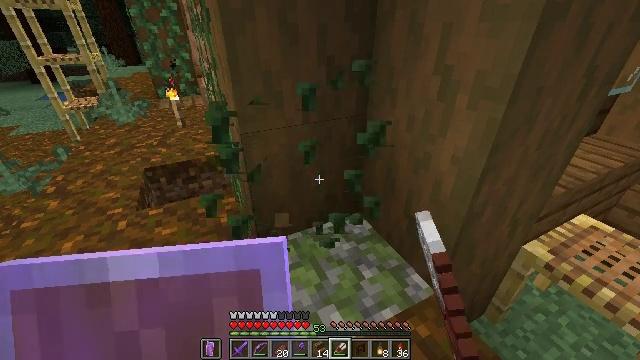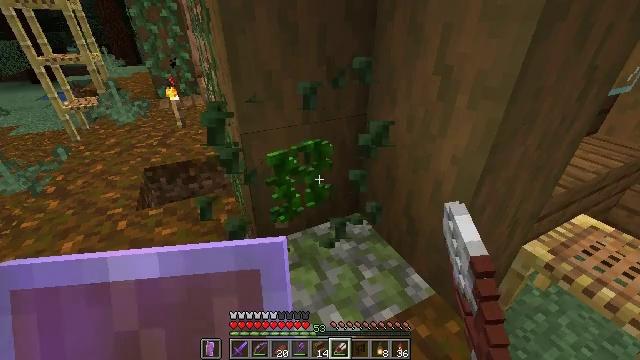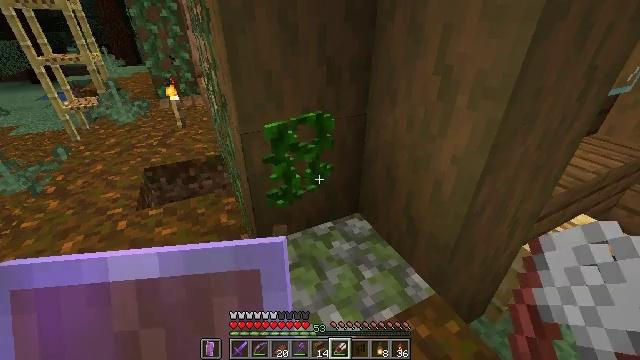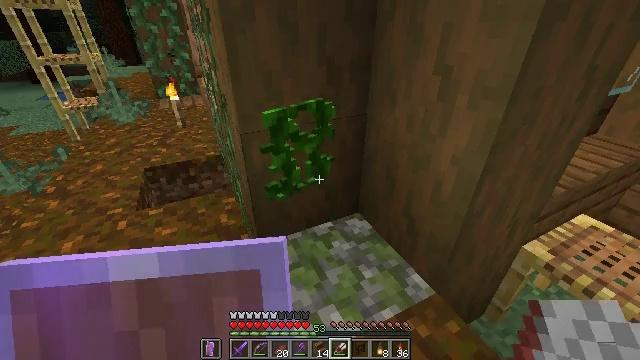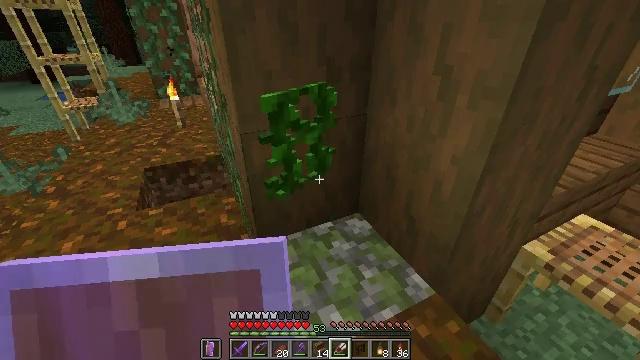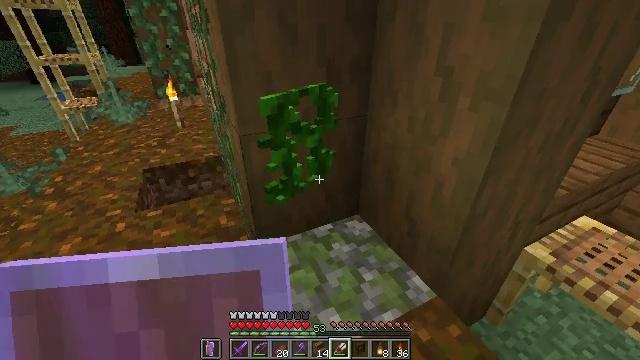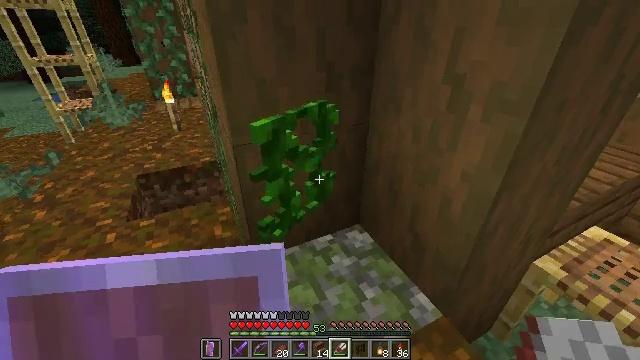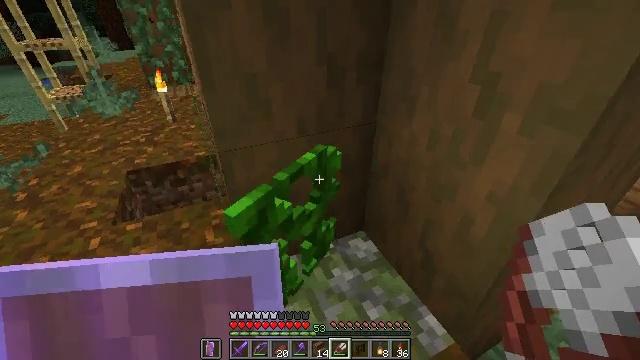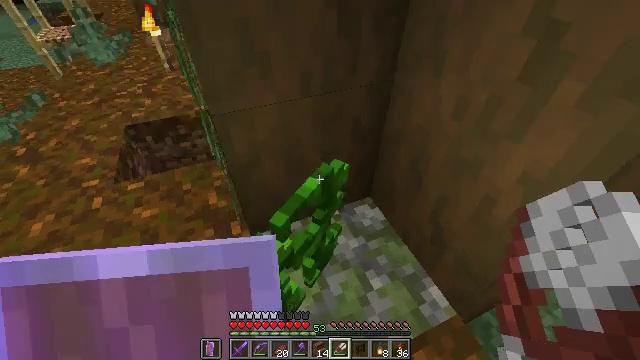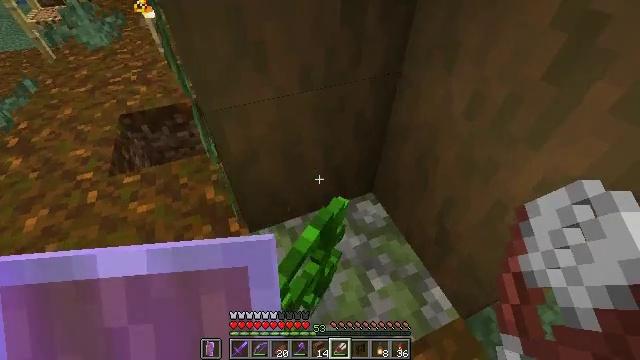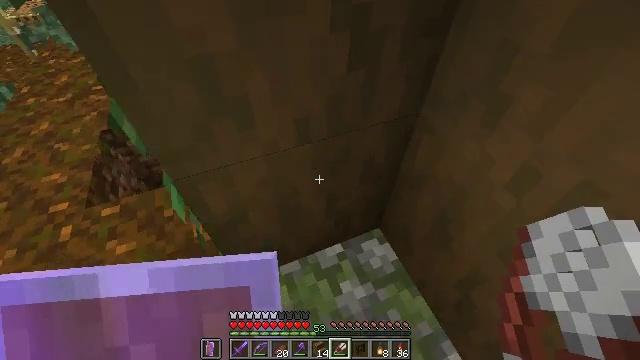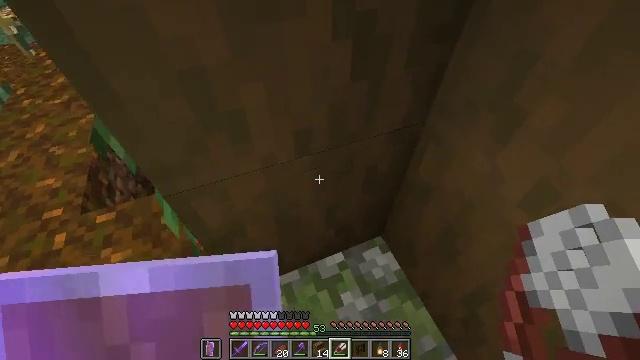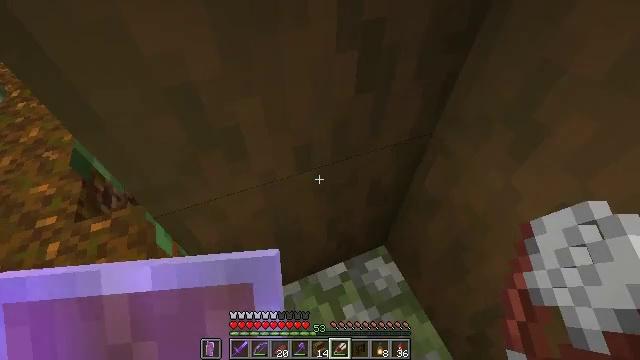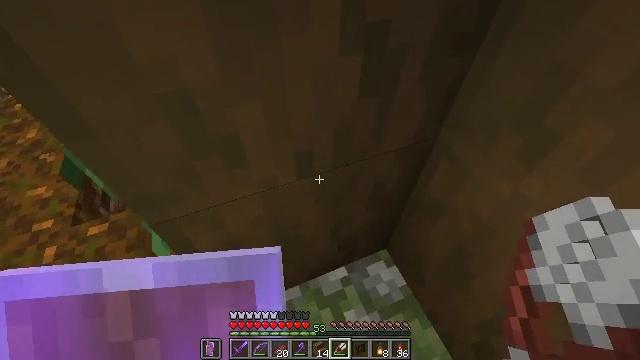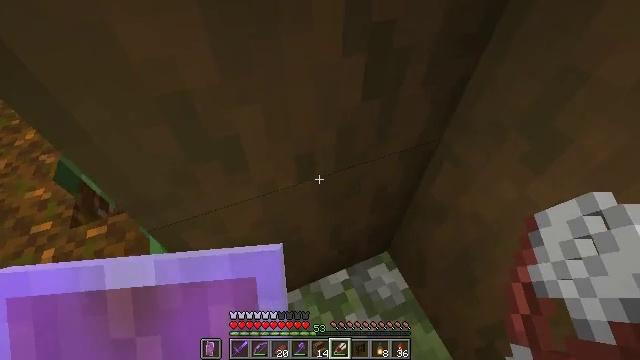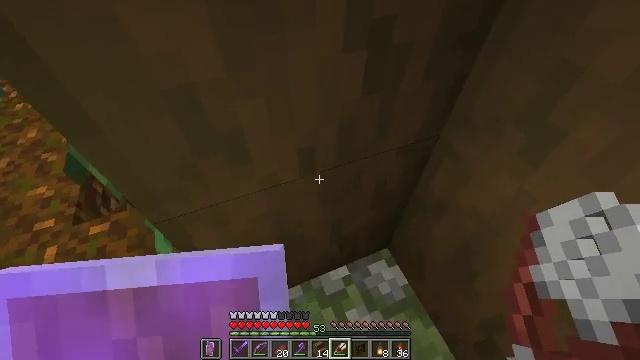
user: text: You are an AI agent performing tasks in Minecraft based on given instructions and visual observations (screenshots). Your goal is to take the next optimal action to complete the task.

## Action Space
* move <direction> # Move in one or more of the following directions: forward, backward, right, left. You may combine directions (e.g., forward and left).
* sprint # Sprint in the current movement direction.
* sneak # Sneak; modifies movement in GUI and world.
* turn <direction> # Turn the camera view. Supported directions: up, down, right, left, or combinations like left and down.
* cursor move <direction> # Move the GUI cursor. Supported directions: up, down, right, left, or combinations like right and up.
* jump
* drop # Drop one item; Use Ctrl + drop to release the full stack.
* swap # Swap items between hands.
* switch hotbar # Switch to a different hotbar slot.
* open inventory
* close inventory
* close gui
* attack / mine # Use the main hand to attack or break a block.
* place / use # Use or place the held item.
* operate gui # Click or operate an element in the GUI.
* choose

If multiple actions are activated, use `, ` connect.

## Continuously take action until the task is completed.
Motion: motion action
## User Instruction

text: Mine the mossy cobblestone underground.
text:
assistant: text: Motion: no_op
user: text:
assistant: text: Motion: no_op
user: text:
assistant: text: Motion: no_op
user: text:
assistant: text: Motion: no_op
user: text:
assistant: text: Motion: move forward
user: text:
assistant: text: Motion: move forward
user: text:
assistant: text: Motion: move forward, turn down
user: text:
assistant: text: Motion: move forward, turn left and down
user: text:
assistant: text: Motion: move forward, turn down
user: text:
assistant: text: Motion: move forward, turn down
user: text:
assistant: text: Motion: no_op
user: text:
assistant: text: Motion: no_op
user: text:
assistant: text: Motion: no_op
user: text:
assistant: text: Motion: no_op
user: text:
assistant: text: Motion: move back
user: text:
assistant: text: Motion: move back
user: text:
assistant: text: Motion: move back
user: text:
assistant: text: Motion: move back
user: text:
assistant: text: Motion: move back
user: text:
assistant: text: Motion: move back and move left
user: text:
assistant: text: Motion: move back and move left
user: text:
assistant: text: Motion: move left
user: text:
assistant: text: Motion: move left, turn up
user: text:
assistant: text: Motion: move left, turn right and up
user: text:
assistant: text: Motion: move left, turn right and up
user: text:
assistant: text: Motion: move left, turn right and up
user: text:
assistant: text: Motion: turn right and up
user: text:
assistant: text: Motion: turn right
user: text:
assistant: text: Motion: turn right
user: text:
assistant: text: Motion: no_op